Current action and preconditions to check: trajectory_clear

Your task: For each precondition in the list above, predict whether it will hold at this action.

Consider the current scene as observed from the mobile robot's camera, and analyze the predicted future states of all dynamic agents (e.g., people, animals, vehicles, or any moving entities) within the NEXT SECOND.

IMPORTANT: Only answer "very likely" if you are absolutely certain—based on strong, clear evidence—that a dynamic agent will violate the precondition in the predicted future state. Do NOT answer "very likely" for unlikely, ambiguous, or low-probability risks.

Ask yourself for each precondition: Is there a high probability, with clear and convincing evidence, that the predicted future states of any dynamic agent will interfere with the predicted future state of the currently executing action within the NEXT SECOND, causing that precondition to fail?

Assess the risk level based on these predictions. Use "likely" or "very likely" if motions create a clear risk of interference.

Use "neutral" or "improbable" if agents are nearby but their predicted paths are clearly diverging or non-conflicting.

Failure Risk Categories: "very improbable", "improbable", "neutral", "likely", "very likely"

Answer Format: Output ONLY the probability_of_failure value from these categories: "very improbable", "improbable", "neutral", "likely", "very likely"

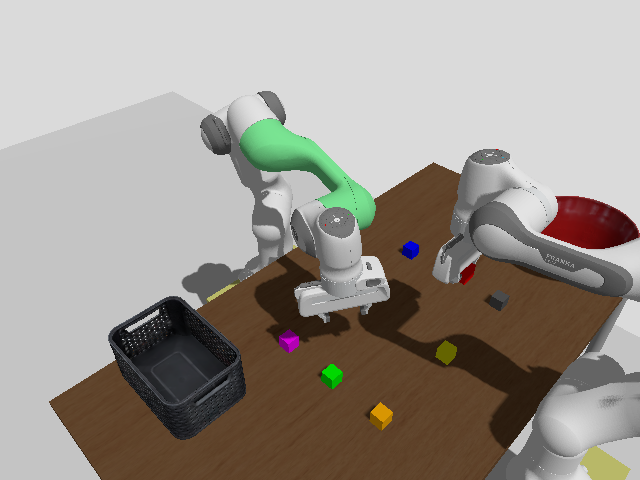

Answer: improbable